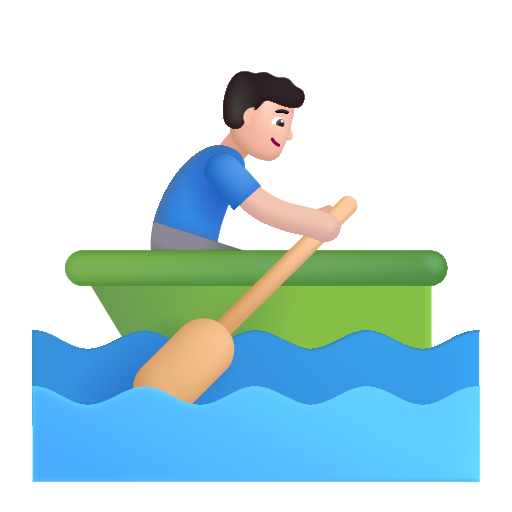
man rowing boat color light